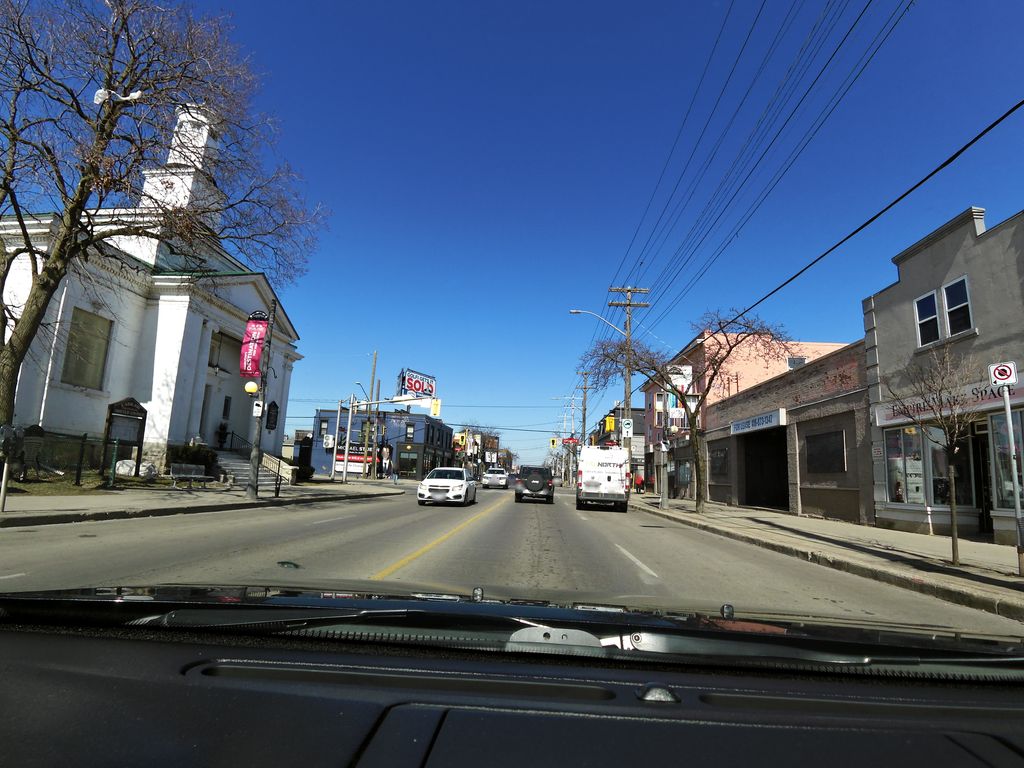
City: hamilton